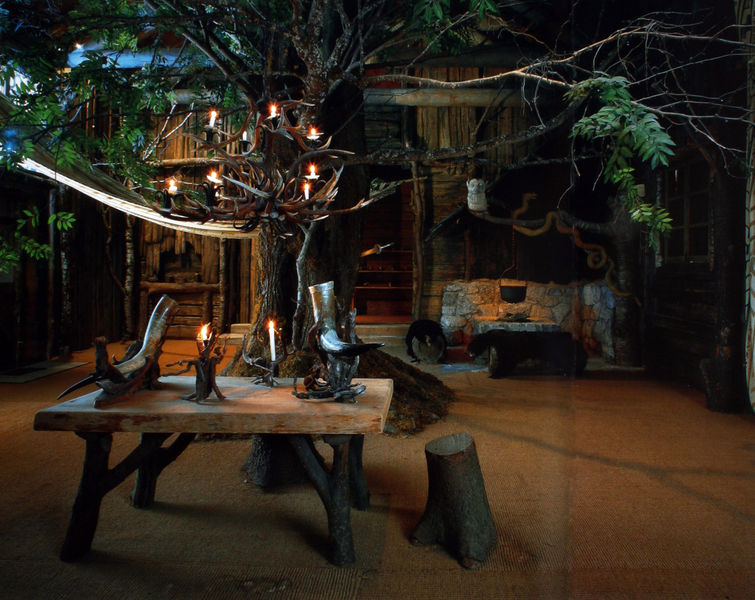
Titel: Hundinghütte
Künstler: Georg Dollmann
Standort: Graswangtal
Institution: Schloss Linderhof
Schlagwörter: baum, blau, blätter, dunkel, feuer, gemälde, himmel, schatten, grün, sand, äste, braun, fenster, holz, lampen, licht, lichter, orange, raum, schwarz, tisch, tische, weiss, haus, rot, beige, teppich, silber, stein, steine, horn, innenraum, trinkhorn, ast, stamm, zweige, hütte, boden, interieur, innen, lampions, theater, höhle, kamin, garten, stilleben, mauer, hof, beleuchtung, hocker, figuren, treppe, kerze, kerzen, leuchter, stufen, foto, fotografie, photographie, wände, holztisch, eingang, gefäß, flamme, flammen, nadelbaum, tanne, tischplatte, bast, photo, hobel, wurzeln, geäst, rinde, märchen, ständer, kulisse, hörner, block, geweih, eule, hängematte, stumpf, astgabel, unheimlich, elektrisch, baumstumpf, installation, schnitzereien, ludwig, blockhaus, matten, photografie, rustikal, stiege, holzklotz, blockhütte, blättter, illumination, kamien, weihnachtsbaum, jagdhütte, klause, trinkhörner, baumstrumpf, inne, tierhörner, giguren, varanda, kernezn, sonnenuntergangdämmerung, hunding, sisal